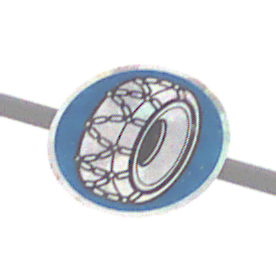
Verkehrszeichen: SchneekettenVorgeschrieben
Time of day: MorningAfternoon
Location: Outdoor (Nature)
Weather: Overcast
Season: Winter
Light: Natural